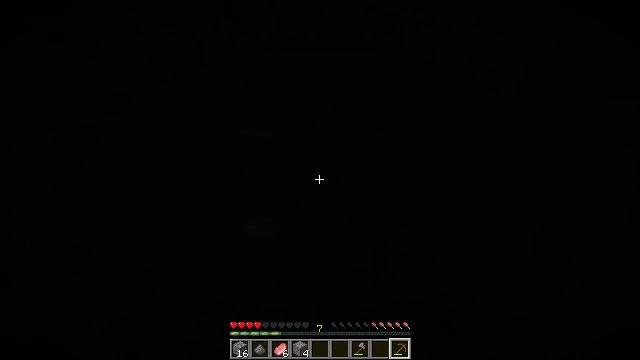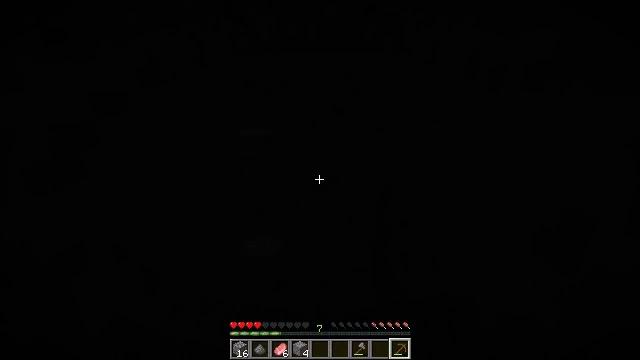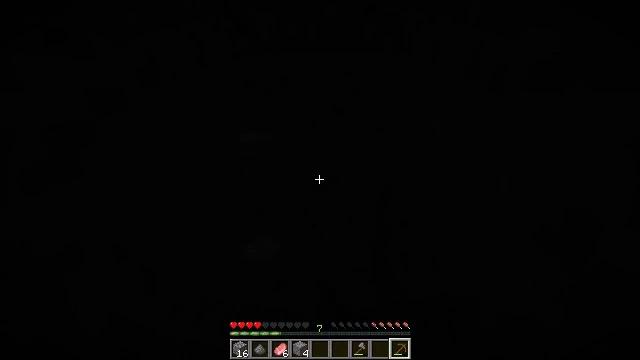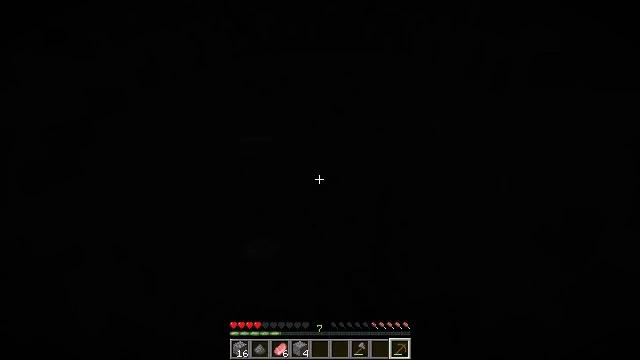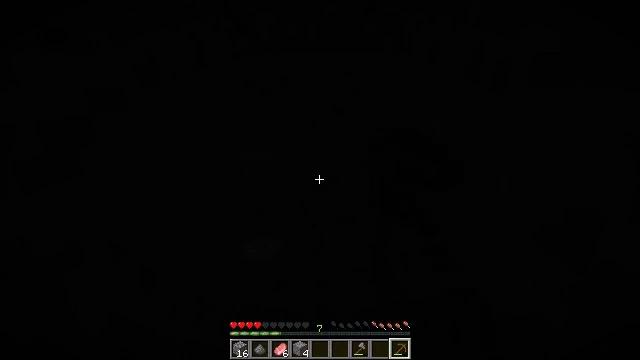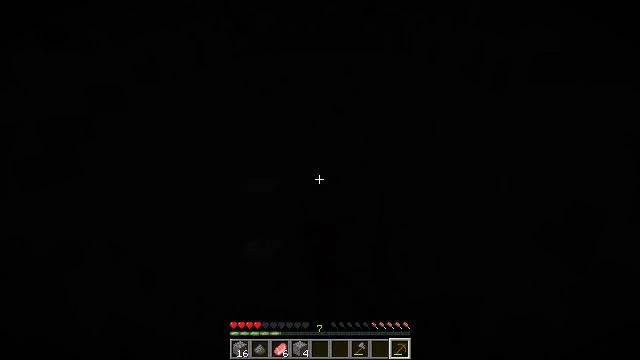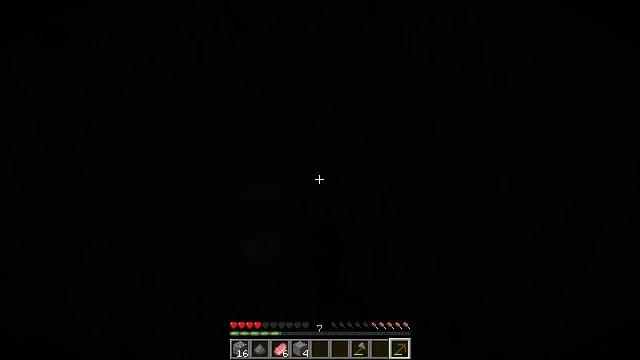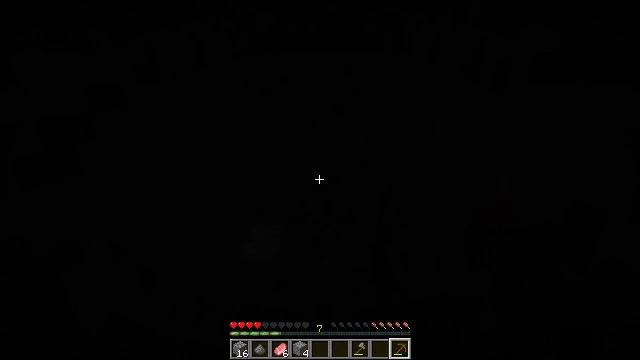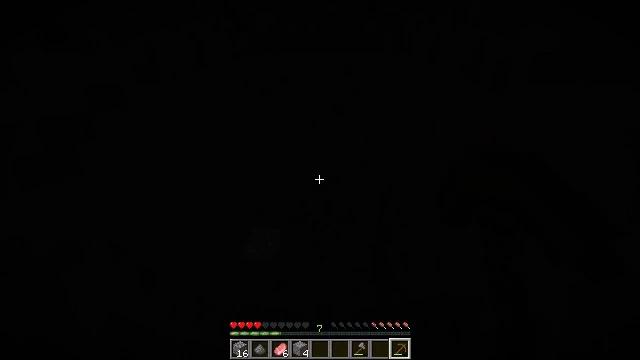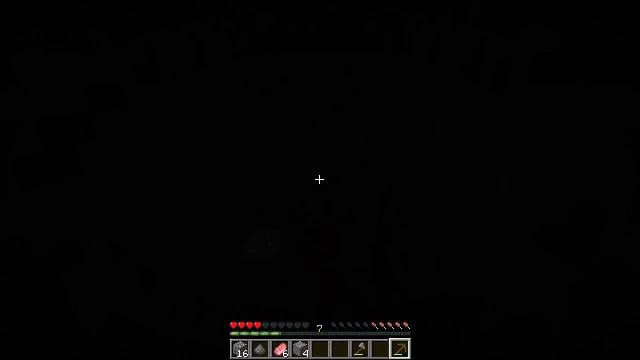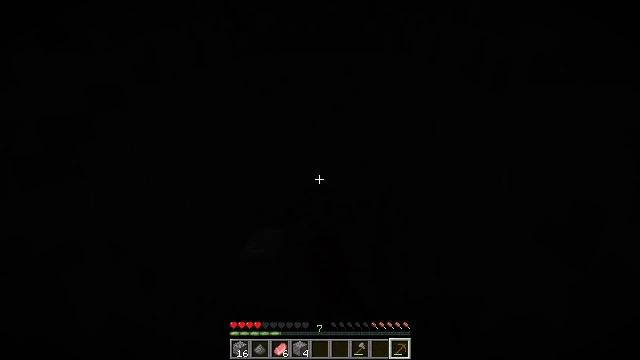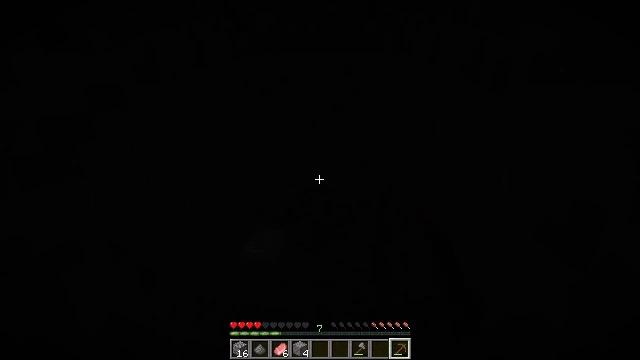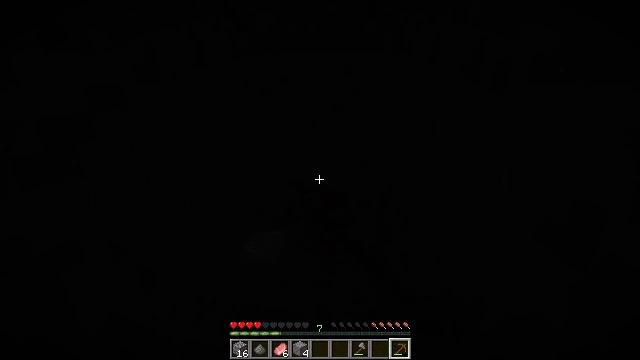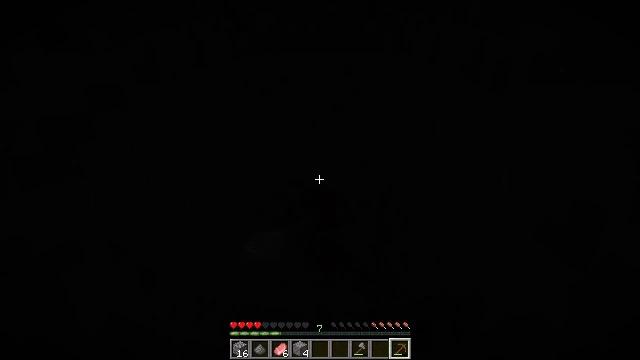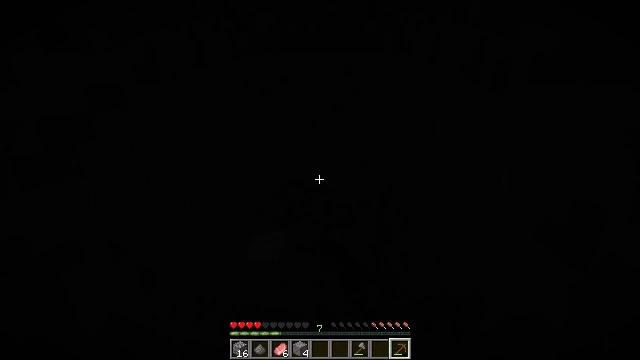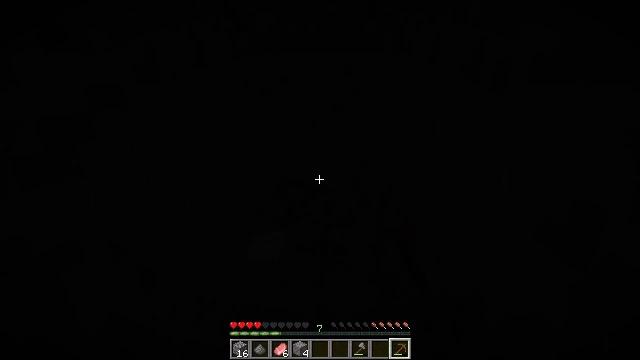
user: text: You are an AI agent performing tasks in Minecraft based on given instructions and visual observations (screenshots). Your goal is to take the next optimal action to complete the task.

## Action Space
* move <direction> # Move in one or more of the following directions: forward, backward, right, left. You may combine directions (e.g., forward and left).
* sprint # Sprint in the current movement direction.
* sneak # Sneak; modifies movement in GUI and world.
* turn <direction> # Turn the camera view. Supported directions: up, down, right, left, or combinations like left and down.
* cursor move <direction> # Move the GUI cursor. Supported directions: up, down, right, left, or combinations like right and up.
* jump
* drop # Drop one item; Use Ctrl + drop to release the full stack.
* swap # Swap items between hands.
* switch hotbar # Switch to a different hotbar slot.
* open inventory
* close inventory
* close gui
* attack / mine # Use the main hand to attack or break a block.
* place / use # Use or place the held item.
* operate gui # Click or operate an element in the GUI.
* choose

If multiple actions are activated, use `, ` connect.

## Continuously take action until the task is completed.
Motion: motion action
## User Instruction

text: Break the gravel block.
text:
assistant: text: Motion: attack / mine
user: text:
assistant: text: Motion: attack / mine
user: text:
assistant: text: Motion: attack / mine
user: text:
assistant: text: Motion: attack / mine
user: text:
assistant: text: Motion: attack / mine
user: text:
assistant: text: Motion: attack / mine
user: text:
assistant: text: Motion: attack / mine
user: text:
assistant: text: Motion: attack / mine
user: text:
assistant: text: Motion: attack / mine
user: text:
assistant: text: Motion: attack / mine
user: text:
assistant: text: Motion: attack / mine
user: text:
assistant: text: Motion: attack / mine
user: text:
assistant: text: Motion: attack / mine
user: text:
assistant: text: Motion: attack / mine
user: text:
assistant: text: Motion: attack / mine
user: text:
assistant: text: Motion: attack / mine
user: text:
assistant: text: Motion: attack / mine
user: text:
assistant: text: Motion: attack / mine
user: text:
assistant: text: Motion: attack / mine
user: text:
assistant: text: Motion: attack / mine
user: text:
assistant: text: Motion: attack / mine
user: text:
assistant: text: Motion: attack / mine
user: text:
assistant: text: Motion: move forward, attack / mine
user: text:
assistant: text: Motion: move forward, attack / mine
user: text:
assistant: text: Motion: move forward, attack / mine
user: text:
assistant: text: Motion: attack / mine
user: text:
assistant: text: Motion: attack / mine
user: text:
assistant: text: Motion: attack / mine
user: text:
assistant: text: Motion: attack / mine
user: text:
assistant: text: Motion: attack / mine